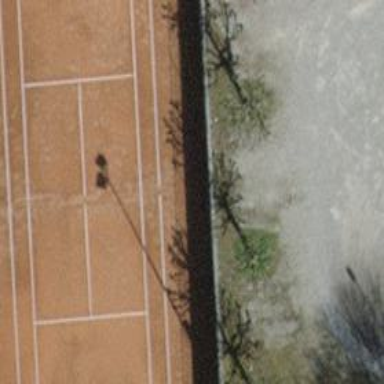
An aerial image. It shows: Tennis court on pitch designated for leisure land.